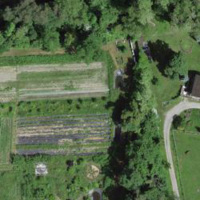
EUNIS habitat code: 44
Species observed at this site:
Lapsana communis